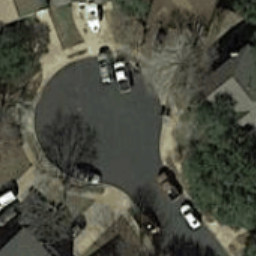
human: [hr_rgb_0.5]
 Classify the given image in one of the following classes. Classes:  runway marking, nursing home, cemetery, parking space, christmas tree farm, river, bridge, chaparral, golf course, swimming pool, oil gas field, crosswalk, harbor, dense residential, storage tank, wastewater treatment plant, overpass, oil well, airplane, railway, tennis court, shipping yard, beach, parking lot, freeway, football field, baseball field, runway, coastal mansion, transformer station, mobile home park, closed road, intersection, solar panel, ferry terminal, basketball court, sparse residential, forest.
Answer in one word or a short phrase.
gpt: closed road